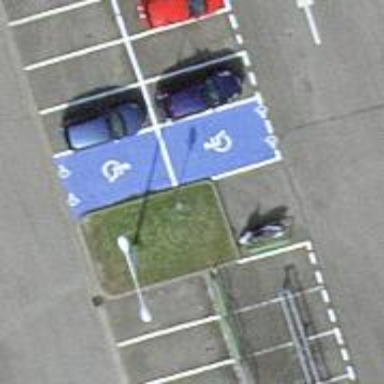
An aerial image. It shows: Bicycle parking area.